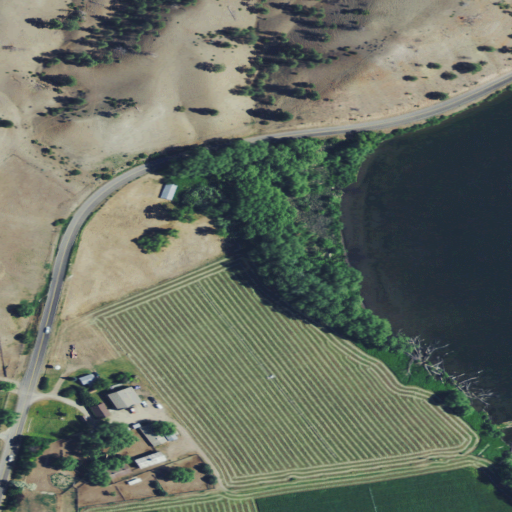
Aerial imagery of valley in Montana named Hilger Valley containing grassland, cultivated crops, open water, woody wetlands, pasture, low intensity development, medium intensity development, mixed forest, evergreen forest, and open development